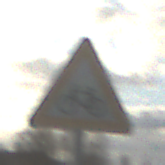
Verkehrszeichen: RadverkehrRechts
Umgebung: Outdoor, RoadRail
Tageszeit: SunriseSunset
Wetter: PartlyCloudy
Licht: Natural
Jahreszeit: NotSpecified
Kontrast: LowContrast